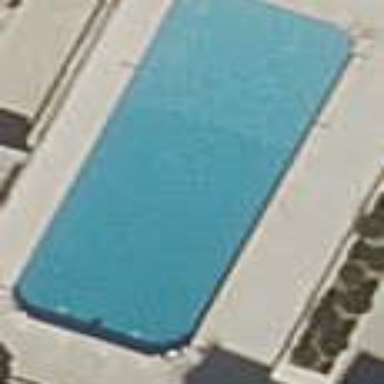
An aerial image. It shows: Swimming pool located in leisure land.